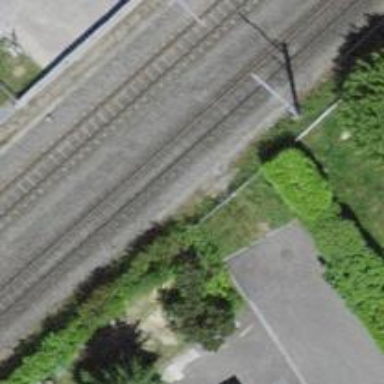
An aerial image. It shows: Narrow-gauge railway track electrified by contact line.